Field crop: maize
Growth stage: 2
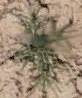
Species: salsola